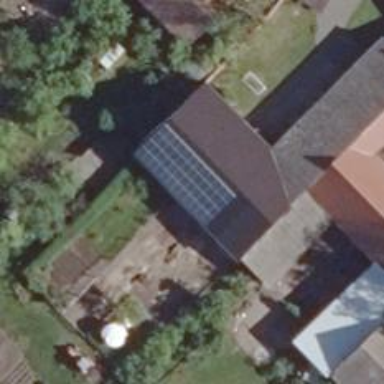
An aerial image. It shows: Solar photovoltaic panel generating electricity through small installation.